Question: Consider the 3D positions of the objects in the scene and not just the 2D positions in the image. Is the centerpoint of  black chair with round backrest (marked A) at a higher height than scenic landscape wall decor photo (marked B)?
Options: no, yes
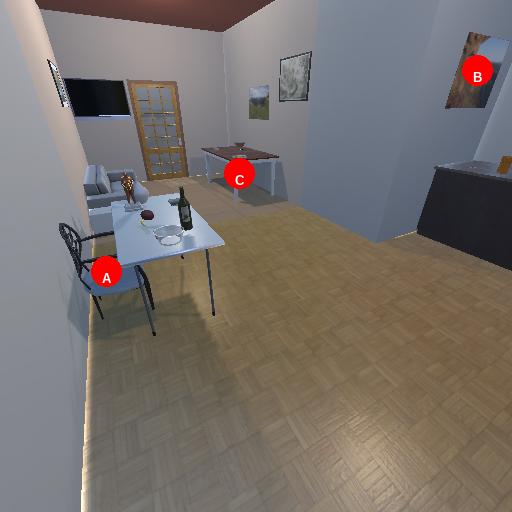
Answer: no